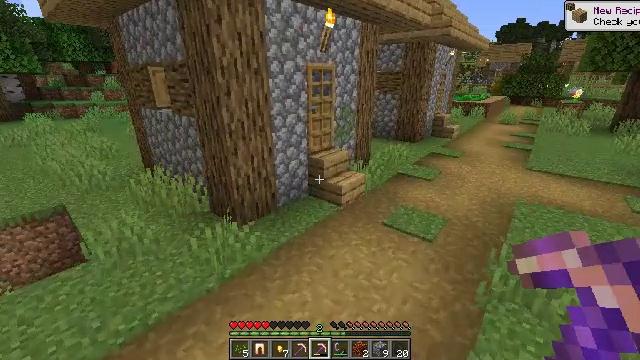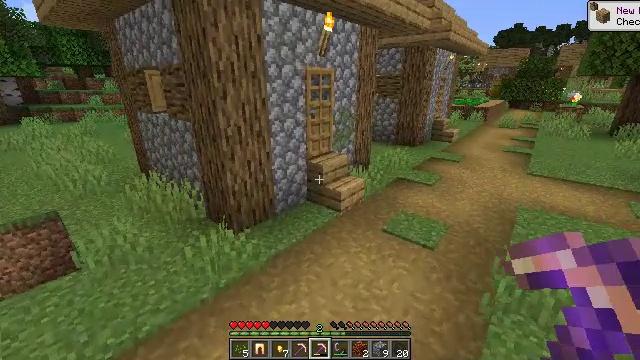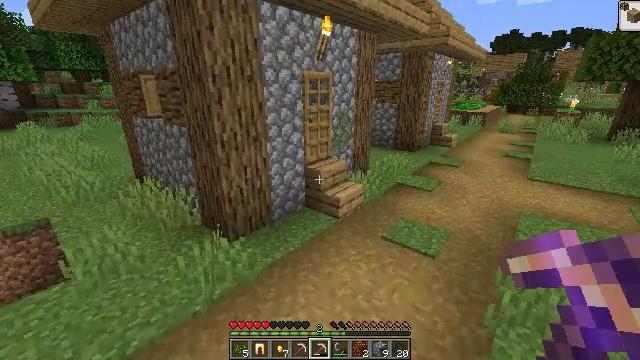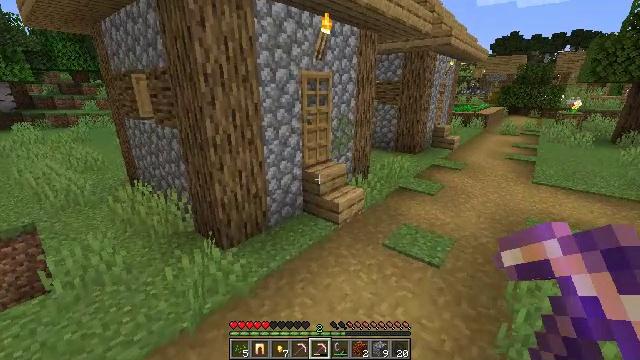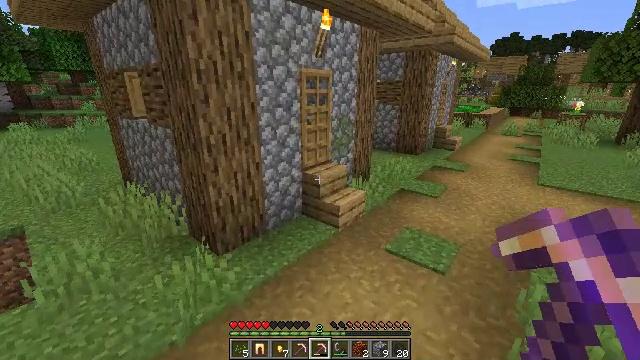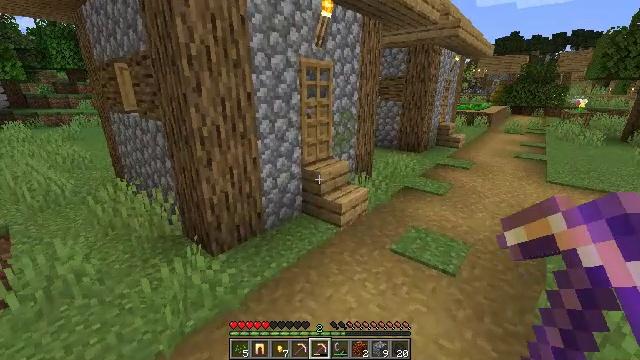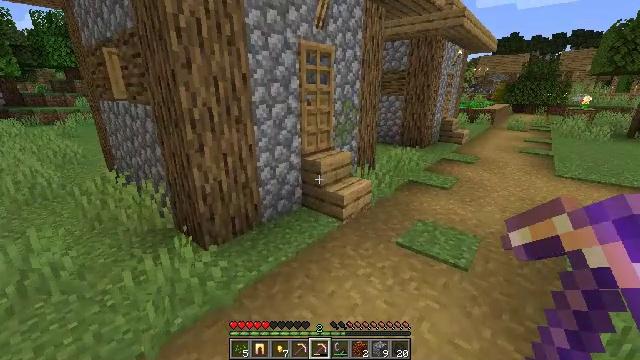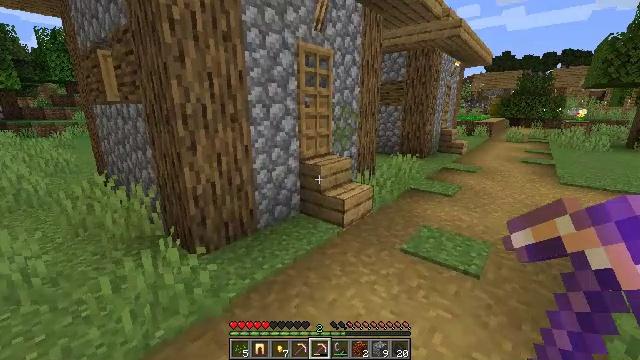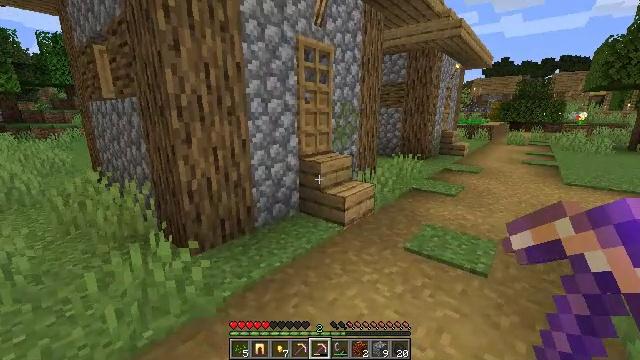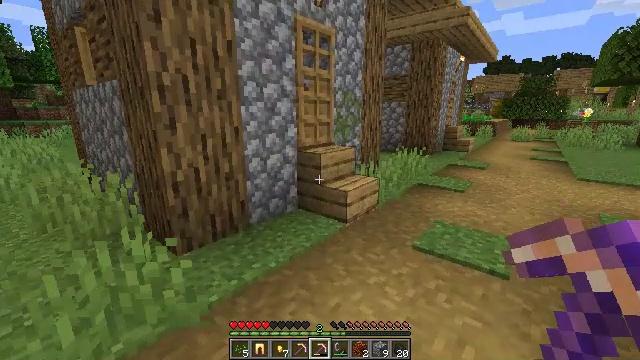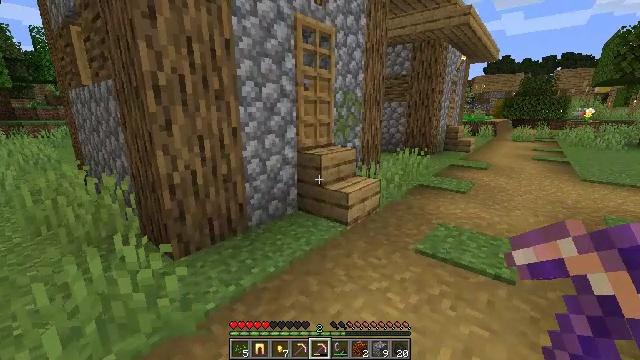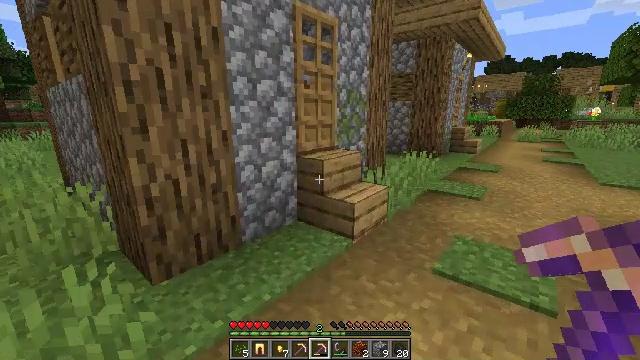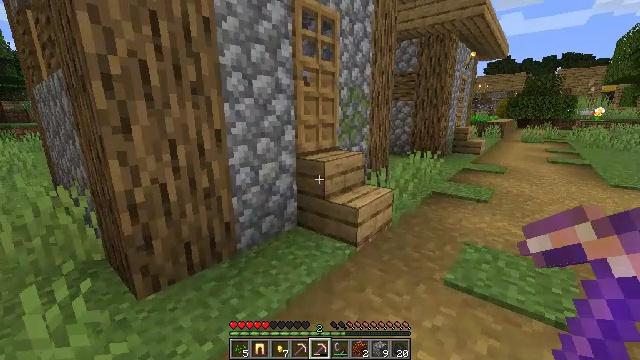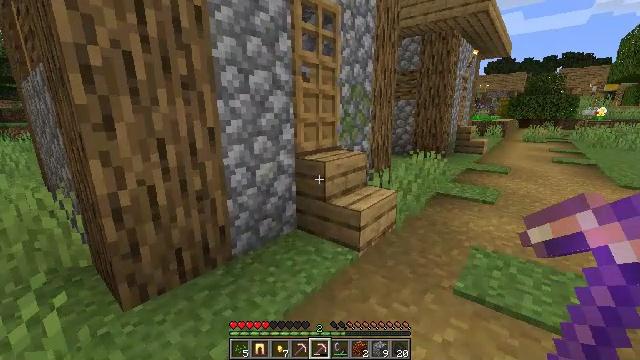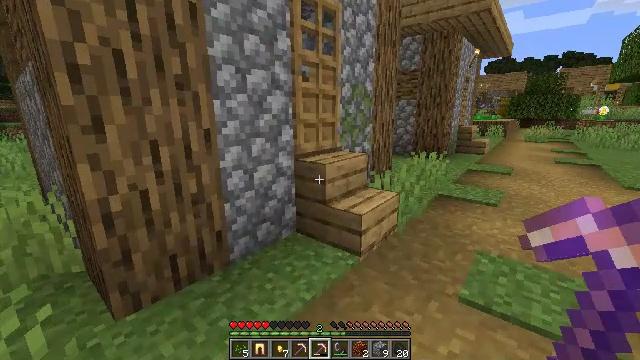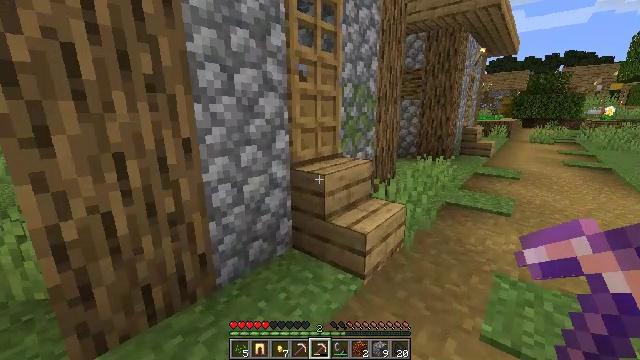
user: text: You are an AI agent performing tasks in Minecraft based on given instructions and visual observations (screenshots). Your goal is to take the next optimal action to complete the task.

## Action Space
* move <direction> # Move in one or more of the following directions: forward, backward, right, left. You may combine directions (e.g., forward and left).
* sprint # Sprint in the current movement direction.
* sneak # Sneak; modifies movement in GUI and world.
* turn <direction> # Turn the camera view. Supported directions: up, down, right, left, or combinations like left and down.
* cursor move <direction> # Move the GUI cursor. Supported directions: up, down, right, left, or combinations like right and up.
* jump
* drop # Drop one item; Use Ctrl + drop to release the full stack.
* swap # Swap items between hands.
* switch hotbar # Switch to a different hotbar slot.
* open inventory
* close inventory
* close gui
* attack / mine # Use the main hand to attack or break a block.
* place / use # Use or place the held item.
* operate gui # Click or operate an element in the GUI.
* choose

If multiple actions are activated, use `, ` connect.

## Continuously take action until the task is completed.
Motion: motion action
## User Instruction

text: Destroy the yellow bed to recycle it.
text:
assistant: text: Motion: move forward
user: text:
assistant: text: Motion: move forward
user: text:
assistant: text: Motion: move forward
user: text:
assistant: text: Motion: move forward
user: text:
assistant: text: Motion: move forward
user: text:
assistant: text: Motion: move forward
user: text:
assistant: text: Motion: move forward, turn up
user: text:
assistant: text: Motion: move forward, turn up
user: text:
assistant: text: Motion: move forward
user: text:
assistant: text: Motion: move forward
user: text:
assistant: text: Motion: move forward
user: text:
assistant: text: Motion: move forward
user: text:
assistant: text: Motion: move forward
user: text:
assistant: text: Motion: move forward
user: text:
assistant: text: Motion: move forward
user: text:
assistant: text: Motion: move forward
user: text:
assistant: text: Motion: move forward
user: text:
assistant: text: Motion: move forward
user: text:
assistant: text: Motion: move forward
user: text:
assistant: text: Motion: move forward
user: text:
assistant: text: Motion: move forward
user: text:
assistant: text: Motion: move forward
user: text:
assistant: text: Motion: move forward, use / place
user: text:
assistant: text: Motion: move forward, use / place
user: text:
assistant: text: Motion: move forward, use / place
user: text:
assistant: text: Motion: move forward
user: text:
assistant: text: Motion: move forward
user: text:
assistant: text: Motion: move forward, jump
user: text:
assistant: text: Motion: move forward, jump
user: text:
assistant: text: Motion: move forward, turn left and down, jump